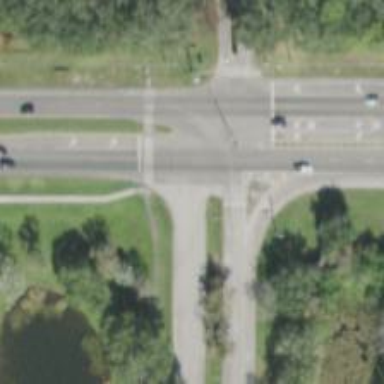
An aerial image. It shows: Zebra crossing on the road.